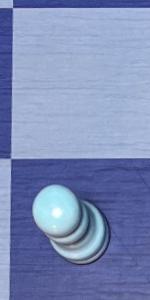
Label: Pawn_White